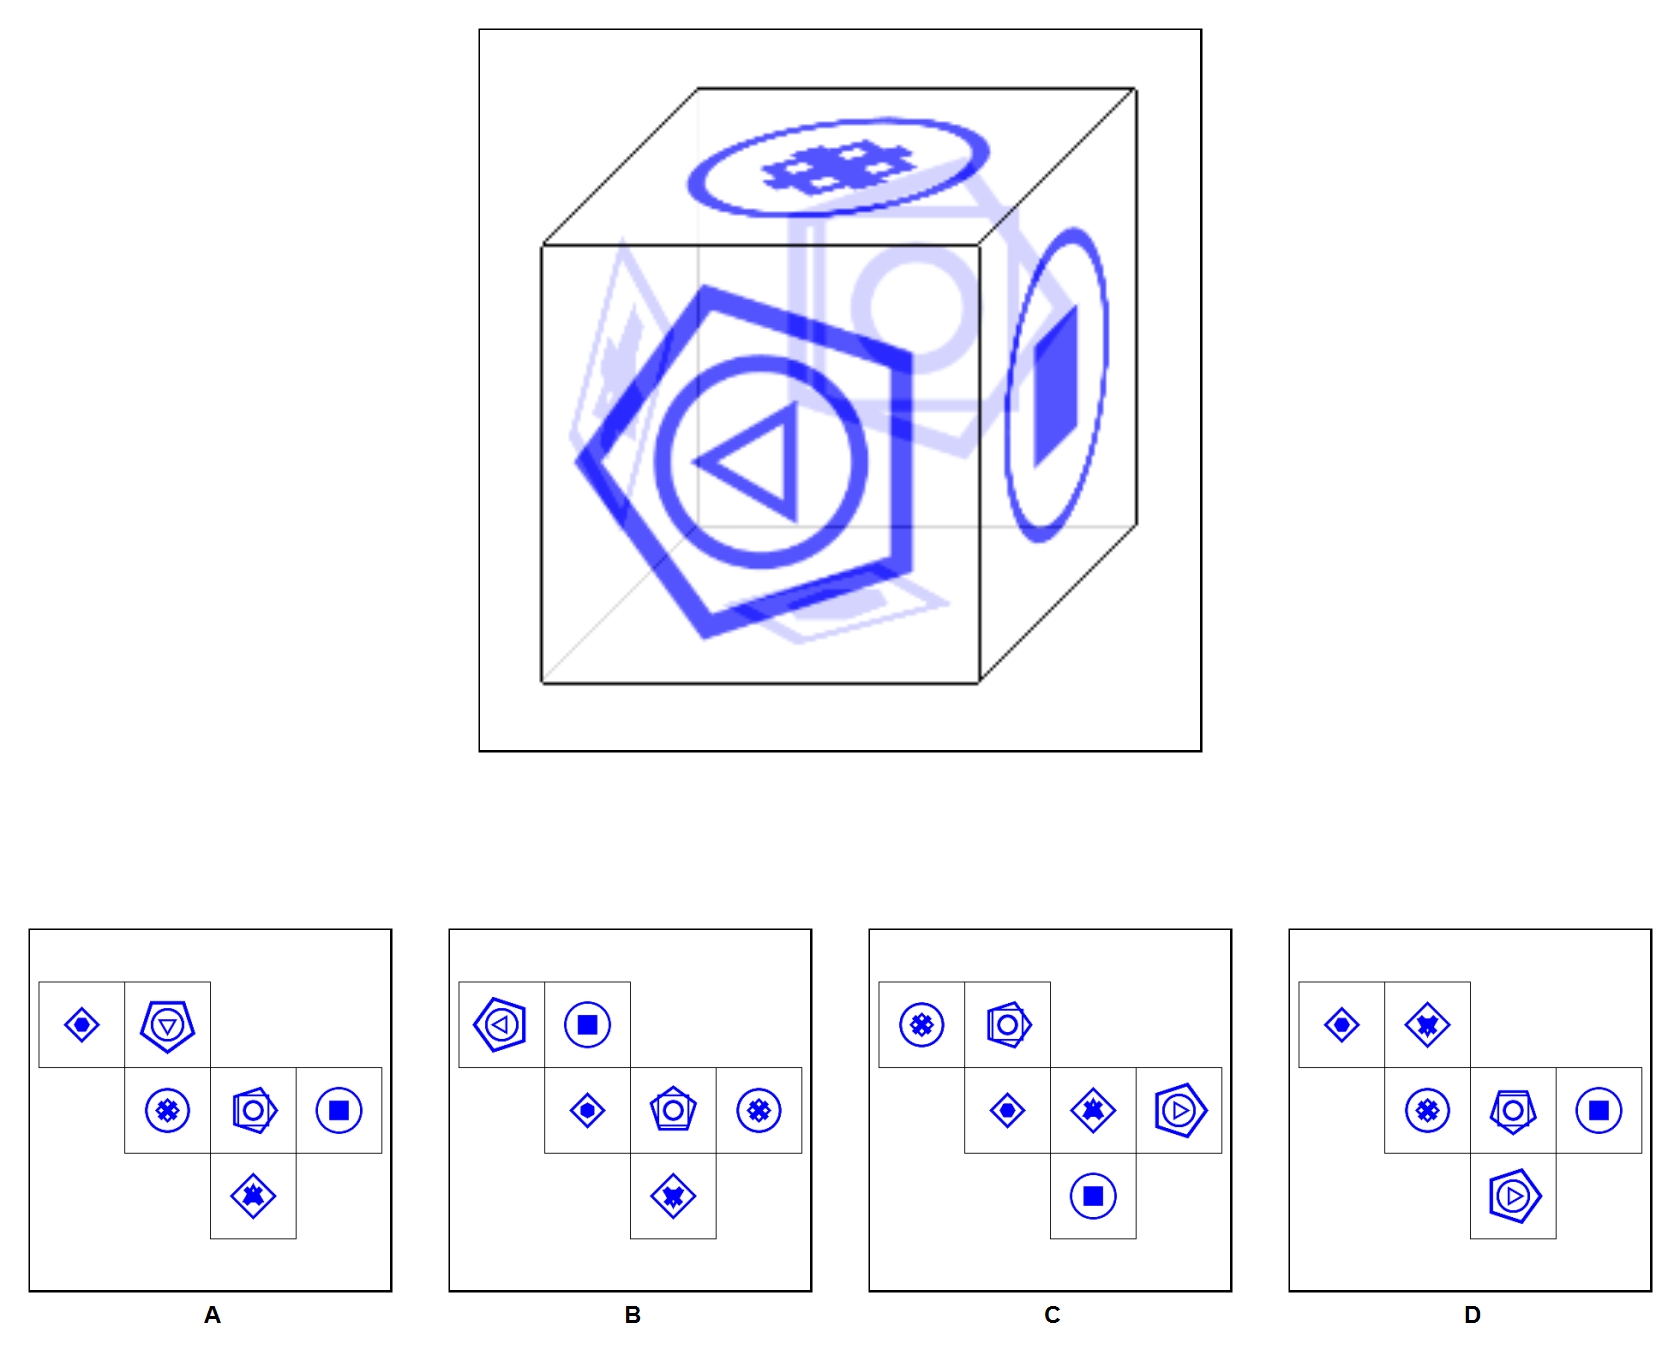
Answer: B